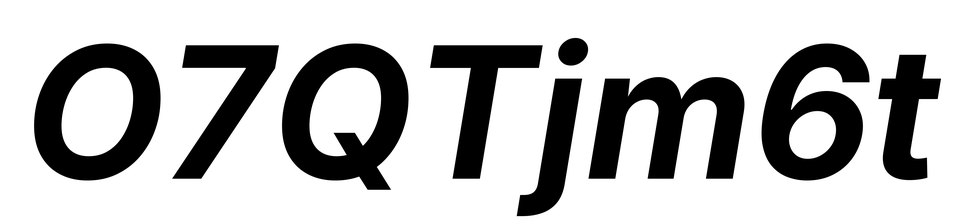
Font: Inter-Italic_Bold_Italic